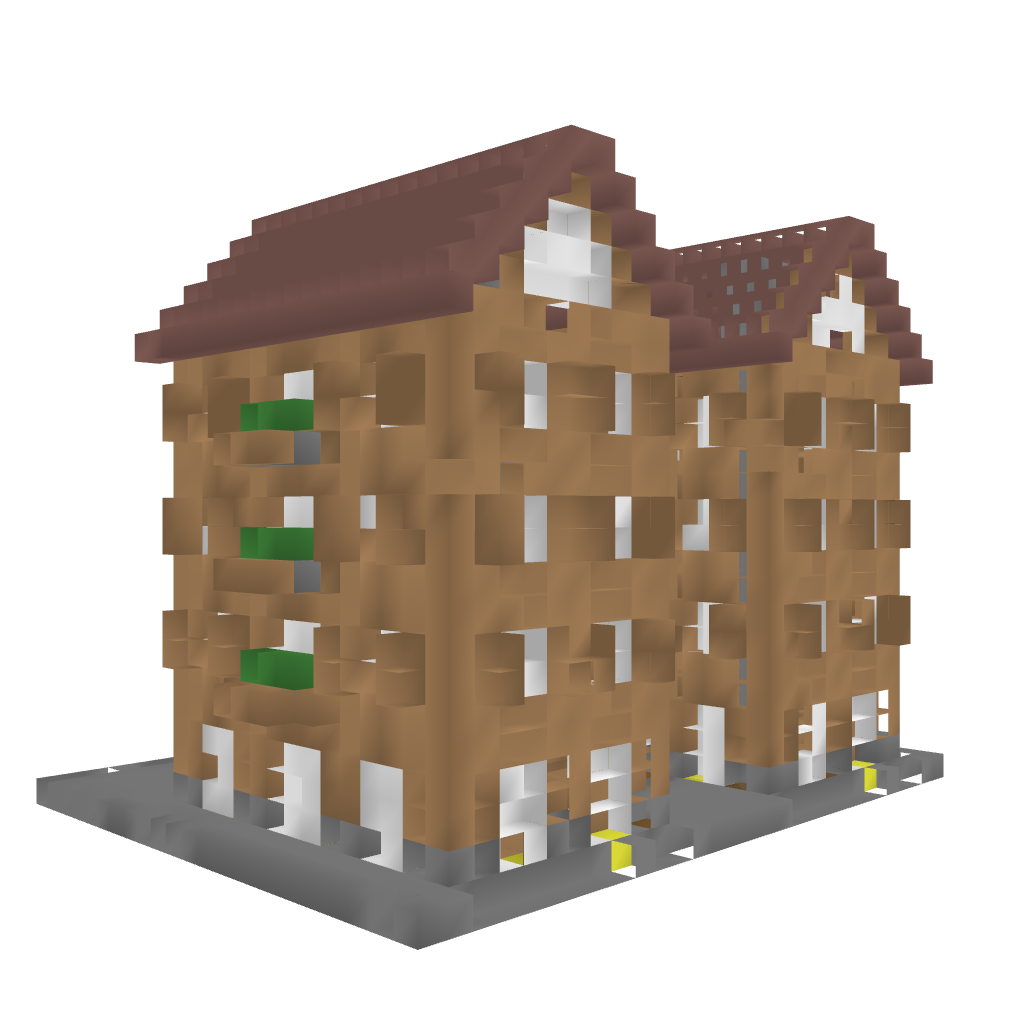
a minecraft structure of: House #5 high quality